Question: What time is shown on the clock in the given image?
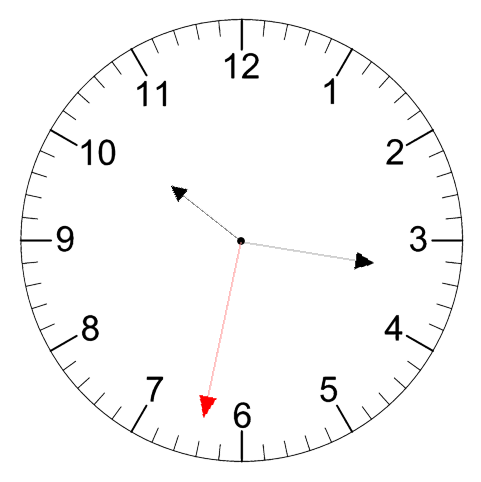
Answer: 10:16:32